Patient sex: M
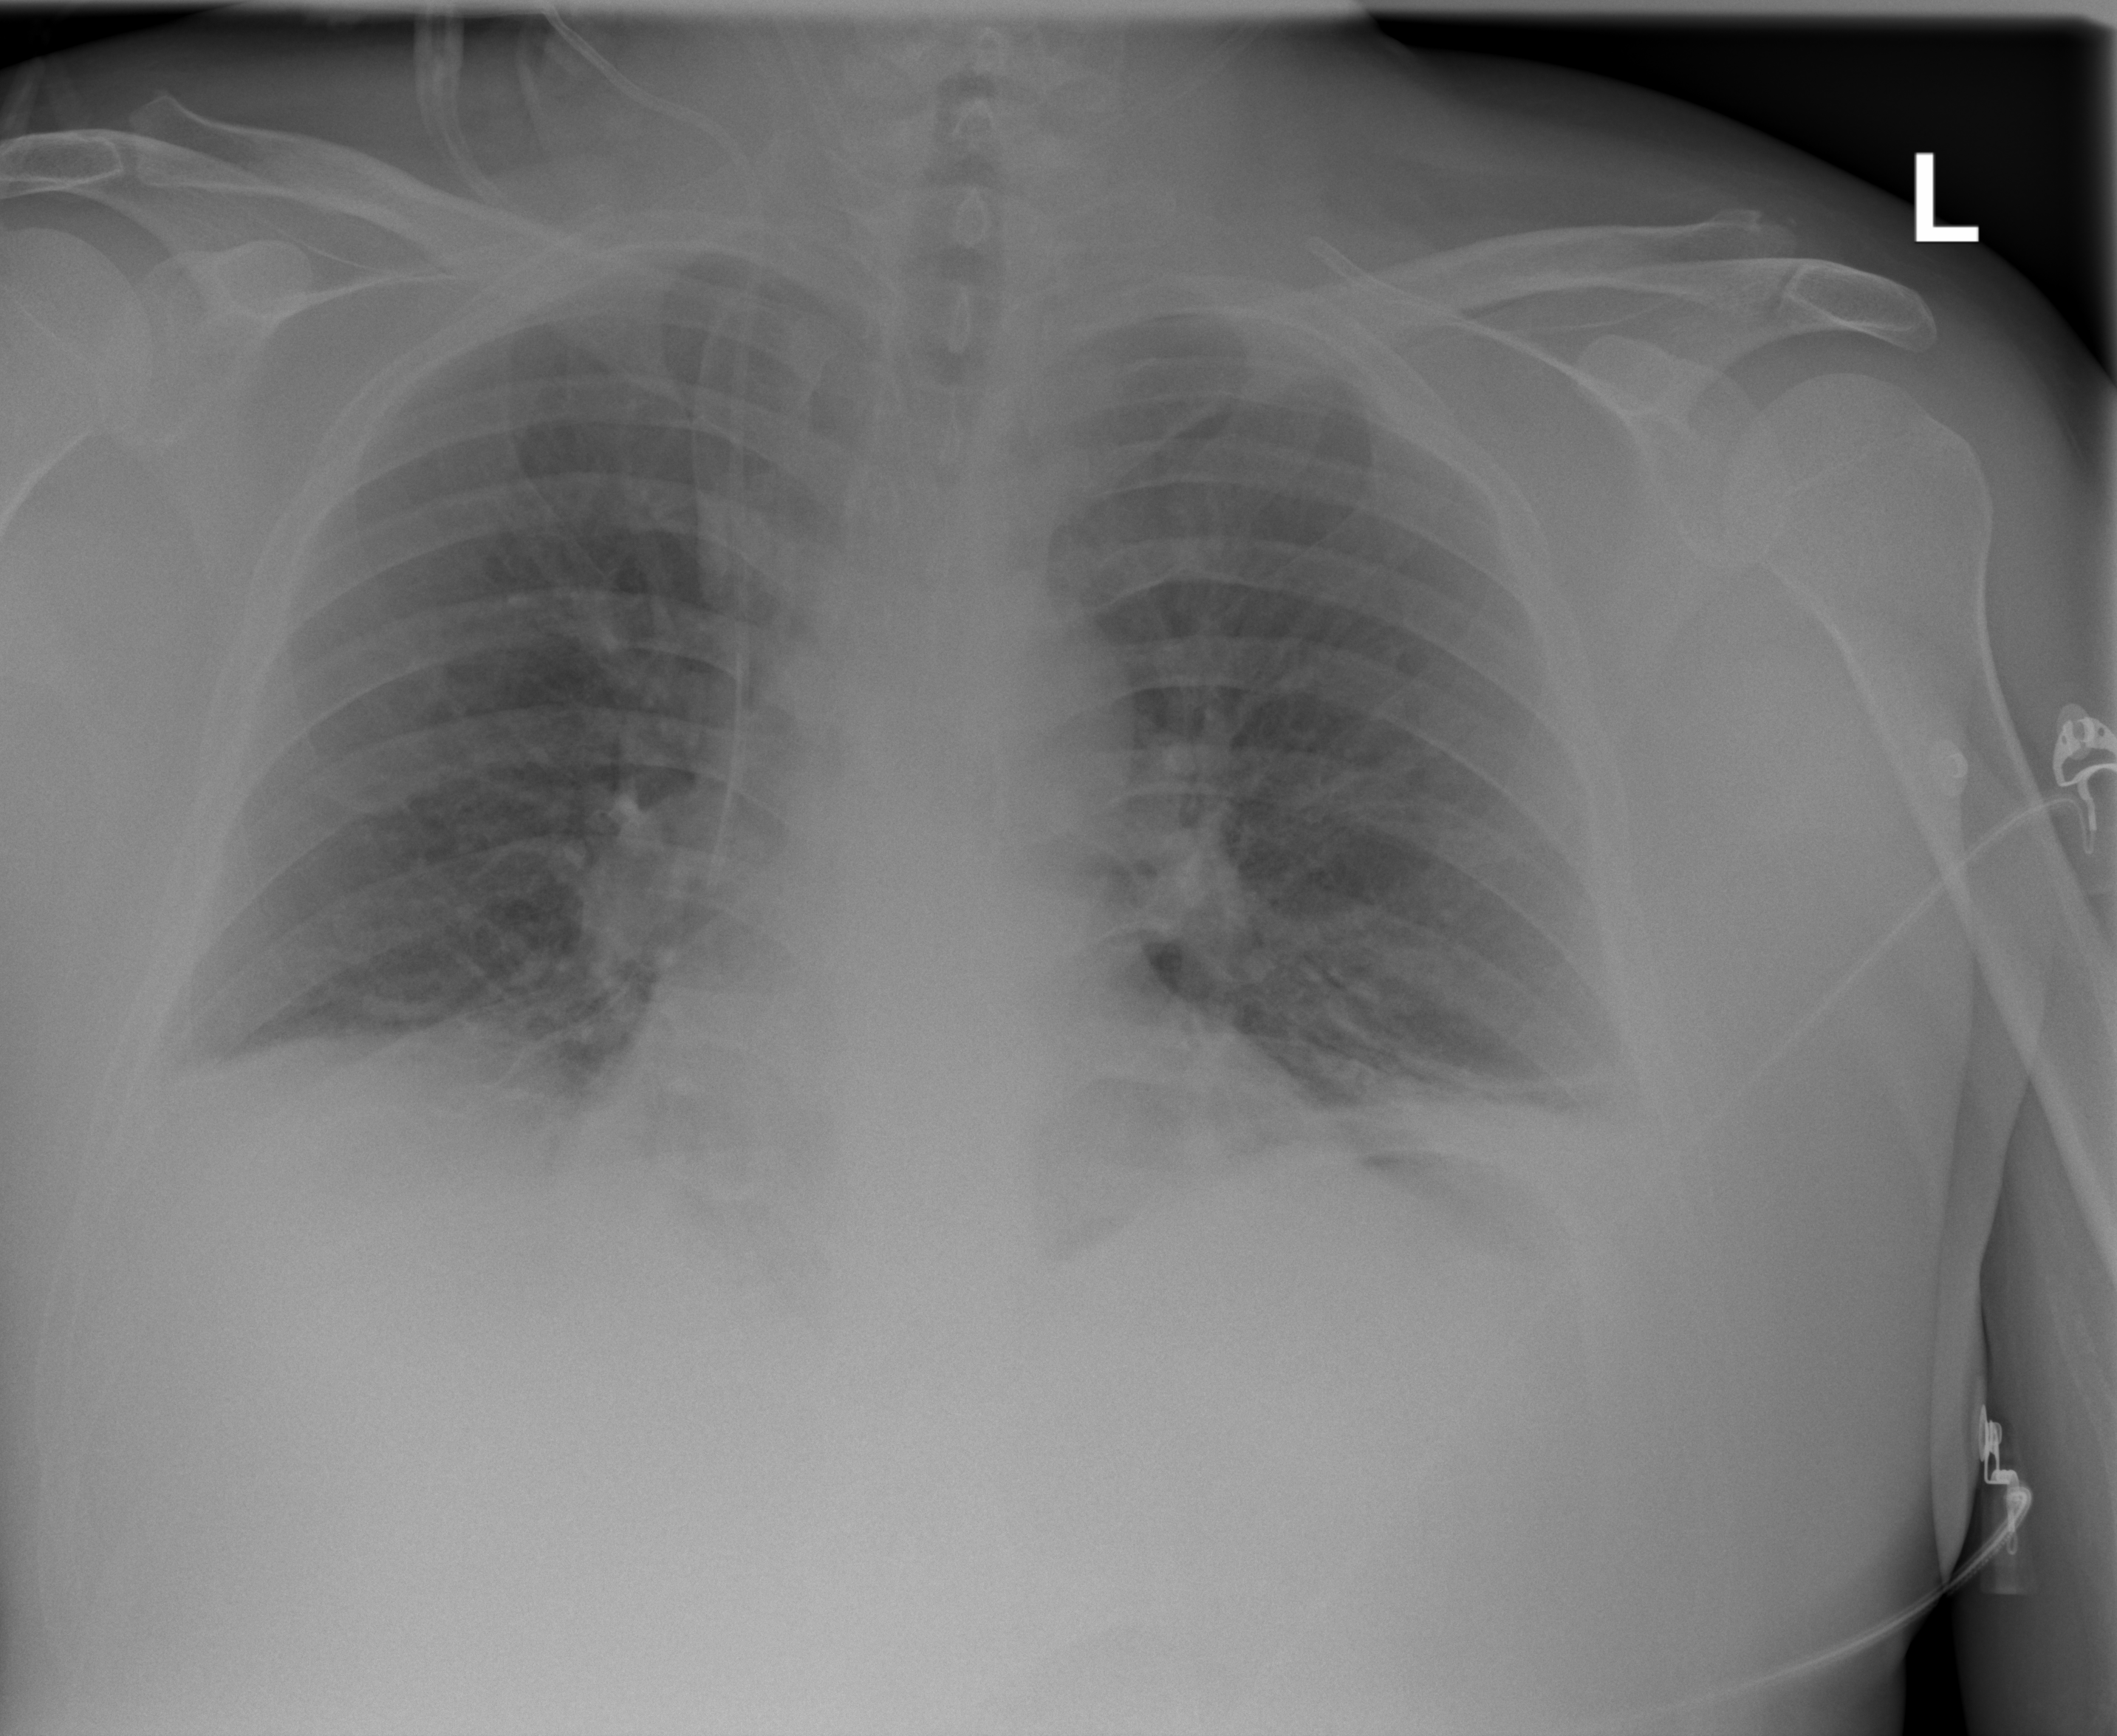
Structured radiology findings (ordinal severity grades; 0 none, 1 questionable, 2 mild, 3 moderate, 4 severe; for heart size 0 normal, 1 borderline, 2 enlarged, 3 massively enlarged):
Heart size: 0
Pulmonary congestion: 0
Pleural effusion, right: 2
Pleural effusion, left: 2
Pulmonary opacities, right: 0
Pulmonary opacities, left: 0
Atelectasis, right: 2
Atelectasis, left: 2